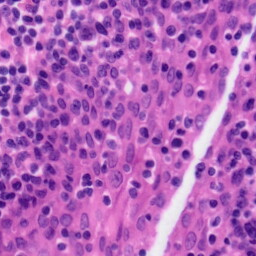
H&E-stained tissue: Tonsil